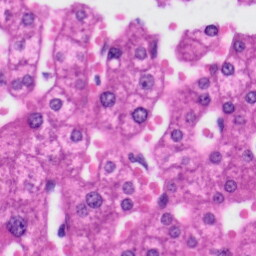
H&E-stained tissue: Liver